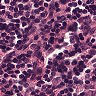
Metastatic tissue present: no